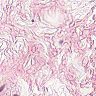
Metastatic tissue present: no